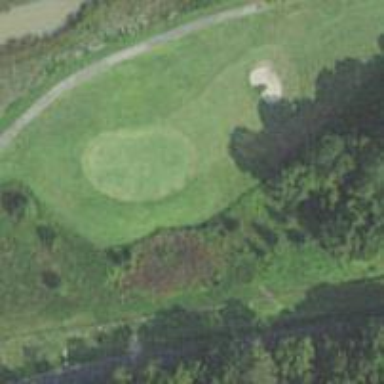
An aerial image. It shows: View of golf hole.